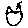
Label: cat